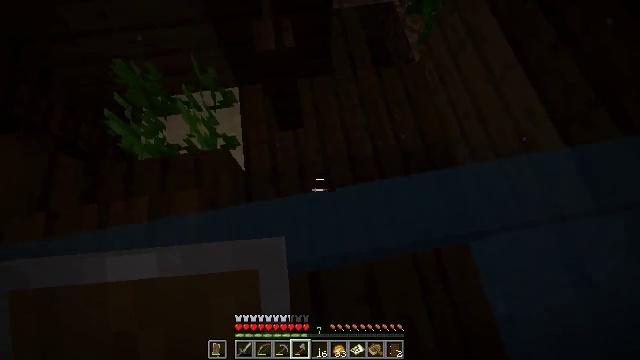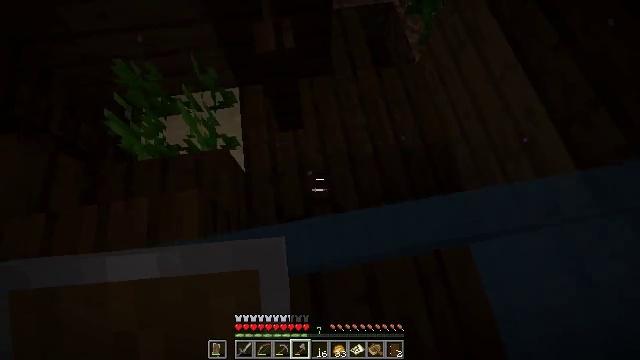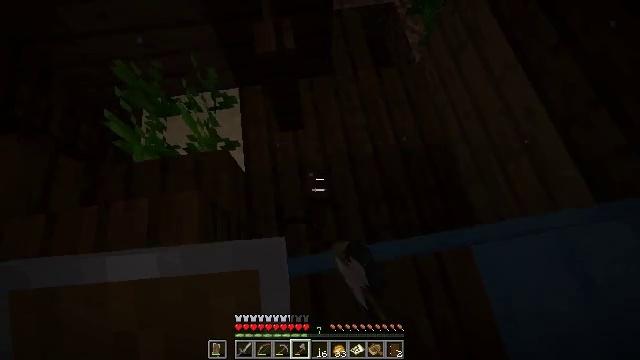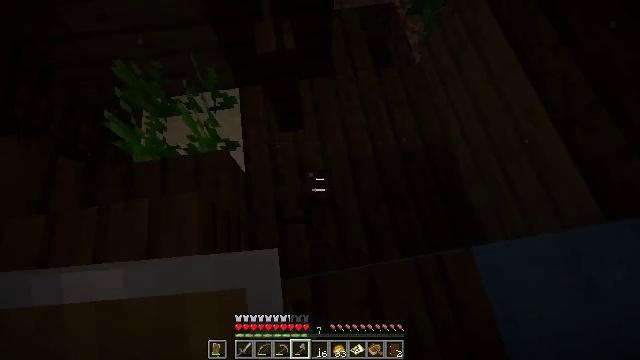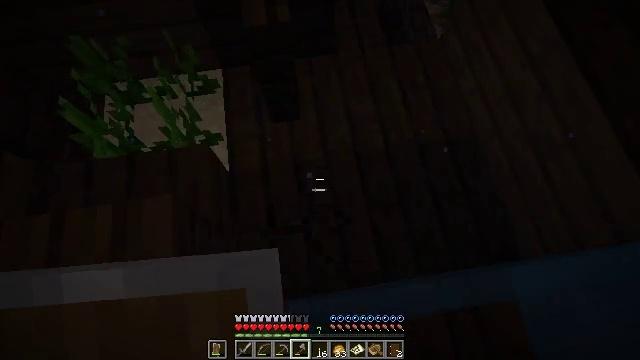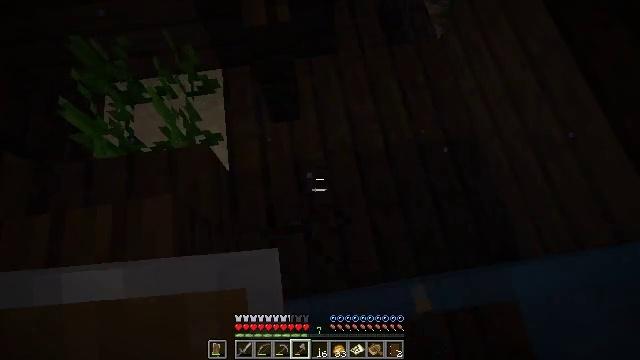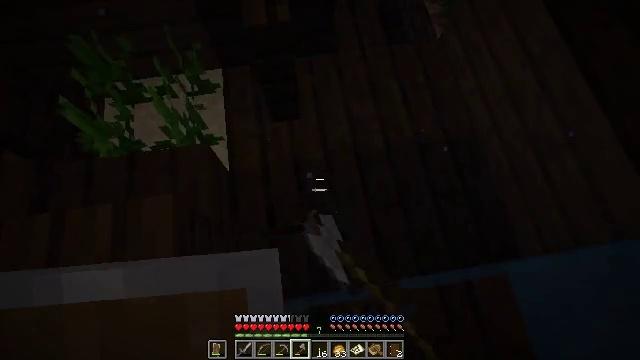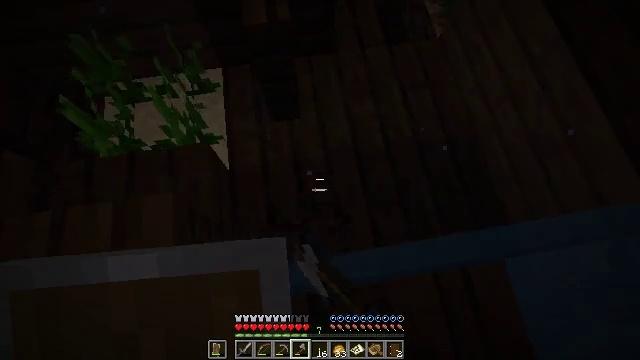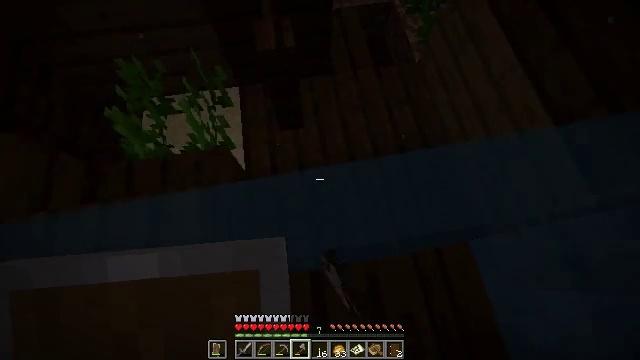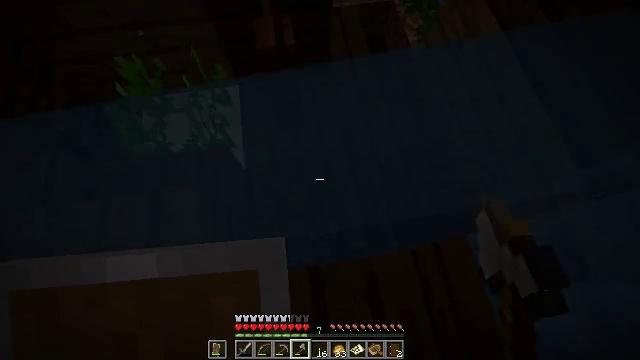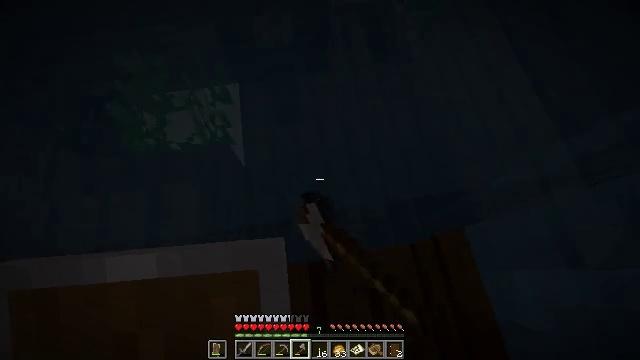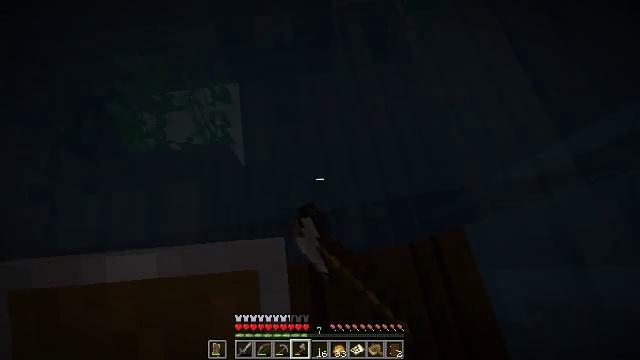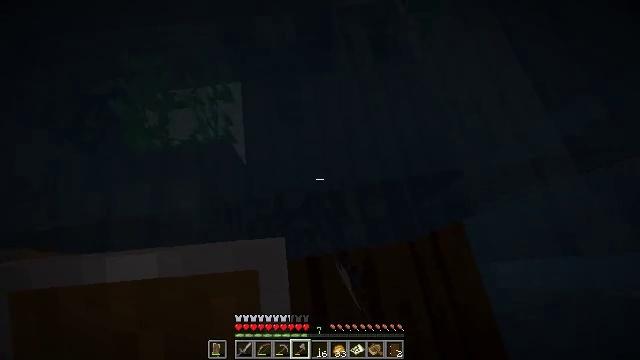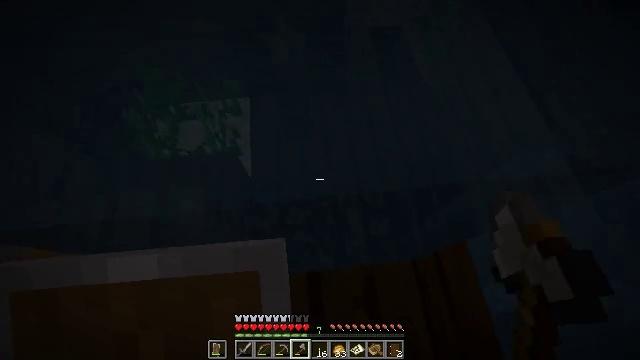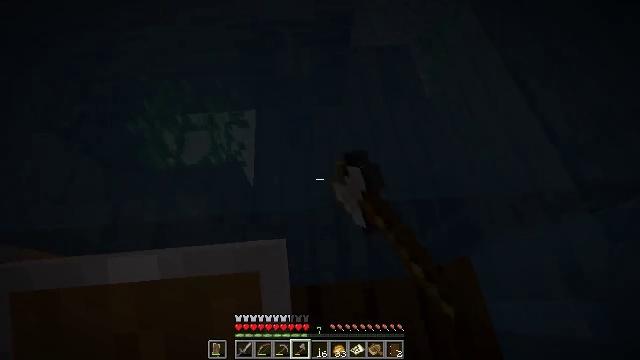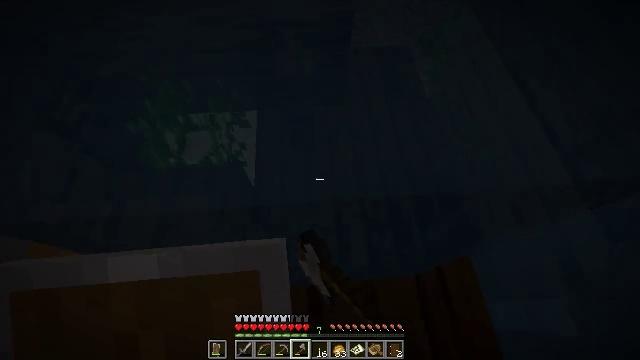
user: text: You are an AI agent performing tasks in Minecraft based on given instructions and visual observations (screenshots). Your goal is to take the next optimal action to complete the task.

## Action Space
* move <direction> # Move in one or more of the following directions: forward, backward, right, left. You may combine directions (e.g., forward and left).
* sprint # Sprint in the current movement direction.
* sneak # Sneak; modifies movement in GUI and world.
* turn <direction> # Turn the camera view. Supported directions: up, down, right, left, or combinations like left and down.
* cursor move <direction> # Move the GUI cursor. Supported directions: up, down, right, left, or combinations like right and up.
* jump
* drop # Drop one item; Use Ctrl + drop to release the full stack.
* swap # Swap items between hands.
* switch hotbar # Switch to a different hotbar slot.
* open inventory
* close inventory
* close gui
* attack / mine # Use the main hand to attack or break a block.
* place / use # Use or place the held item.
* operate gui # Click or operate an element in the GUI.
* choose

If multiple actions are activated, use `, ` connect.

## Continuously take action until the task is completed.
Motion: motion action
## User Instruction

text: Harvest the dark oak stairs for reuse.
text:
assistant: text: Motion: sneak, attack / mine
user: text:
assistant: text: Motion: sneak, attack / mine
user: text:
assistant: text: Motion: sneak, attack / mine
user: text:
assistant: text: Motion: sneak, attack / mine
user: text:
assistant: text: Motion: sneak, attack / mine
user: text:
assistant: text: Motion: move back, sneak, attack / mine
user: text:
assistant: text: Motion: move back, sneak, attack / mine
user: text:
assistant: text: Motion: move back, sneak, attack / mine
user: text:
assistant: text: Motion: move back, sneak, attack / mine
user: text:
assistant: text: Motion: move back, sneak, attack / mine
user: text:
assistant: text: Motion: sneak, attack / mine
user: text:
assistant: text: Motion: sneak, attack / mine
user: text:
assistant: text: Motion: sneak, turn left and up, attack / mine
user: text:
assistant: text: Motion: sneak, turn left and up, attack / mine
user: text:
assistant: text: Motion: sneak, attack / mine
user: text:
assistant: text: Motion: sneak, attack / mine
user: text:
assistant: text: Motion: sneak, attack / mine
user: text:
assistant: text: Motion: attack / mine
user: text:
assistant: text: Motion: attack / mine
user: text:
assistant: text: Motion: attack / mine
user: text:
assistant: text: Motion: turn down, attack / mine
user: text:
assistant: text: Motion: attack / mine
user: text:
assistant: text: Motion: attack / mine
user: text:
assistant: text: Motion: attack / mine
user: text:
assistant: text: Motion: attack / mine
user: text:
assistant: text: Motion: attack / mine
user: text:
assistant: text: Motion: attack / mine
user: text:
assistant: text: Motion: turn down, attack / mine
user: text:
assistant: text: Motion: attack / mine
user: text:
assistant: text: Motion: attack / mine